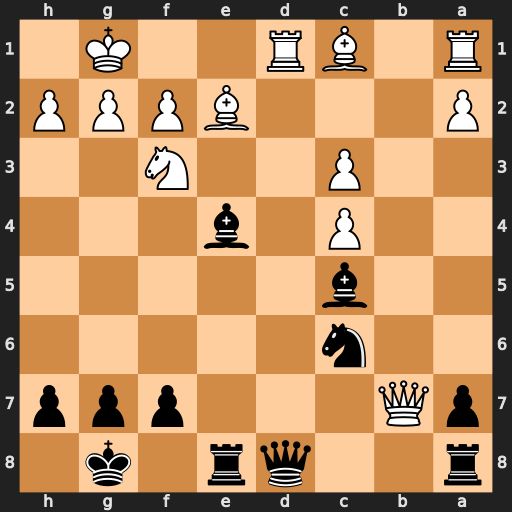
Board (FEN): r2qr1k1/pQ3ppp/2n5/2b5/2P1b3/2P2N2/P3BPPP/R1BR2K1
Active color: b
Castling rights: -
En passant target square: -
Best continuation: Nd4 cxd4 Bxb7